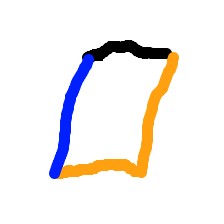
Shape: parallelogram